Question:
I already know the calling procedure is like above, and wishing to write some lines of code to backtrace the functions called. The saved %ebp chain is no problem.
But how can I know the arguments, and their number merely from this call chain?
I figured out gdb did it every well, it prints something like:
'''
> #4 0xf0100069 in test_backtrace (x=3) at kern/init.c:16
> #5 0xf0100069 in test_backtrace (x=4) at kern/init.c:16
> #6 0xf0100069 in test_backtrace (x=5) at kern/init.c:16
> #7 0xf01000ea in i386_init () at kern/init.c:39
'''
which means it know exactly what each function arguments are. How does it accomplish so?
Many tks.
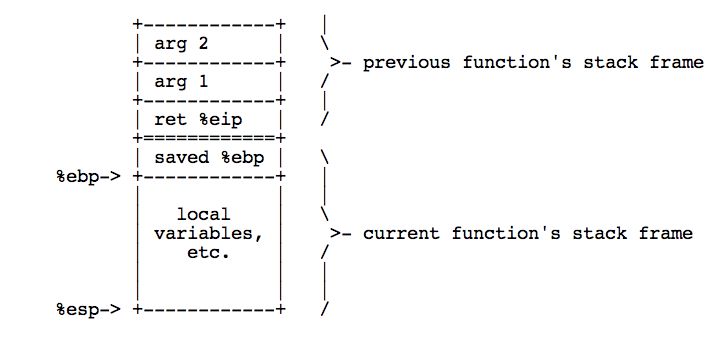
Answer: GDB is a symbolic debugger. It knows to do this only when you build your code with debug symbols since it does it by looking at the function prototype in C. Try to compile the code with out debug symbols (lost the -g in CFLAGS) and you will see gdb suddenly loses the ability to do so...